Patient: sex M, age 23
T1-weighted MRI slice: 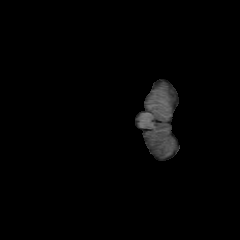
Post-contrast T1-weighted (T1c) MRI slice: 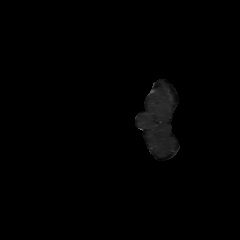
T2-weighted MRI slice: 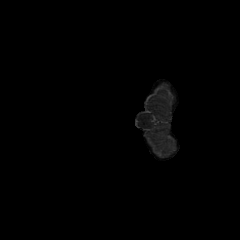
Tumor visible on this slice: no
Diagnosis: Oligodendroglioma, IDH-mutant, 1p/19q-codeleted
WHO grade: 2